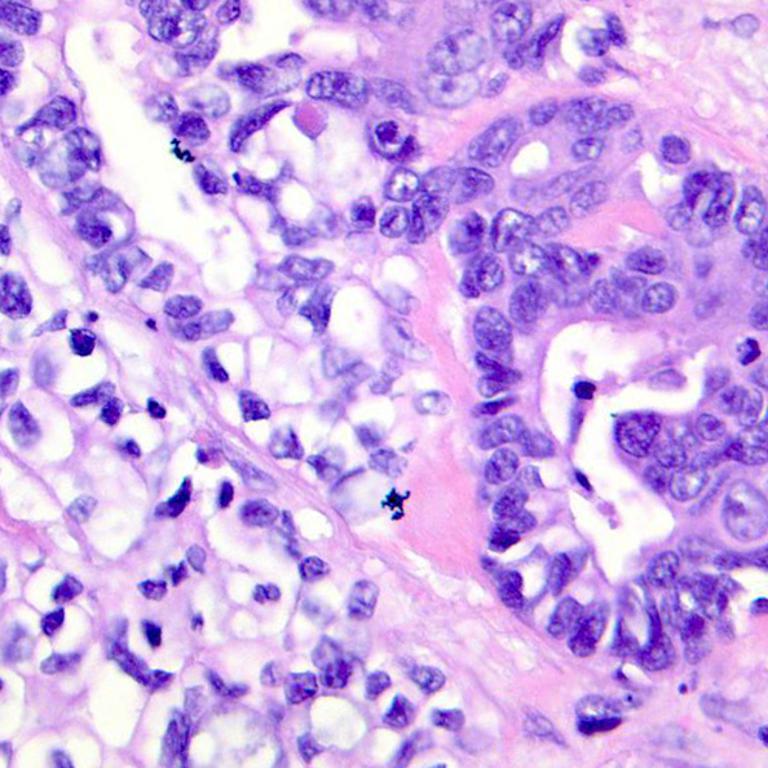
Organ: colon
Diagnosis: adenocarcinomas